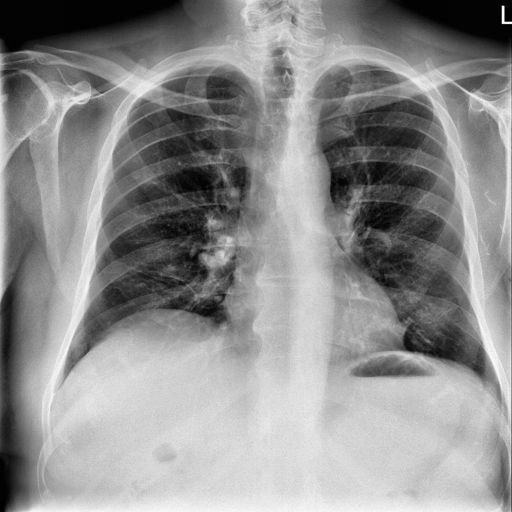
Finding: NORMAL